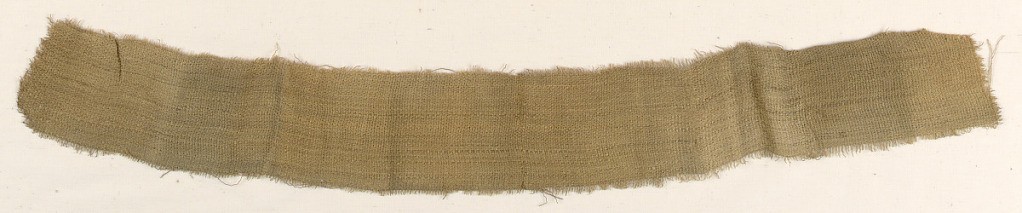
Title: Textile
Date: ca. 1550 BC
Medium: linen Technique: plain weave
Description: Very small fragment of linen from a mummy wrapping.